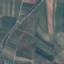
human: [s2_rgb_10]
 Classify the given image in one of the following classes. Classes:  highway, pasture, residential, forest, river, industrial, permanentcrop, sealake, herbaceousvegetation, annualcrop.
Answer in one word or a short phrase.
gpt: PermanentCrop